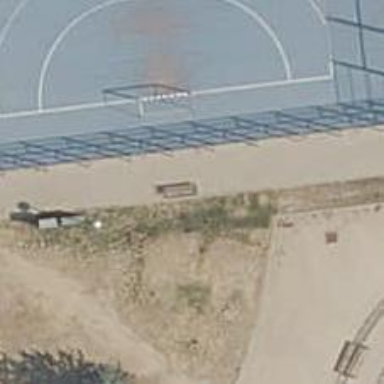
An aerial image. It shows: Brown bench in the vicinity.